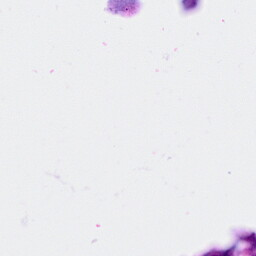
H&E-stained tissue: Breast